Field crop: tomato
Growth stage: 1
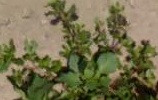
Species: portulaca